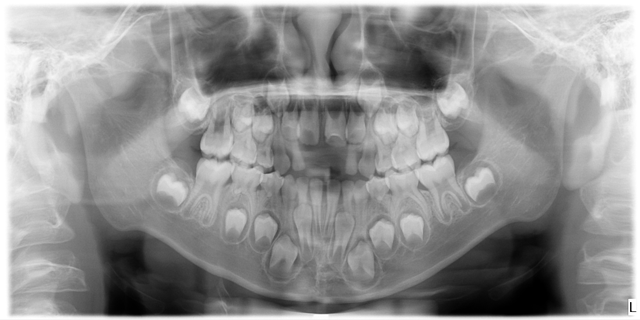
child